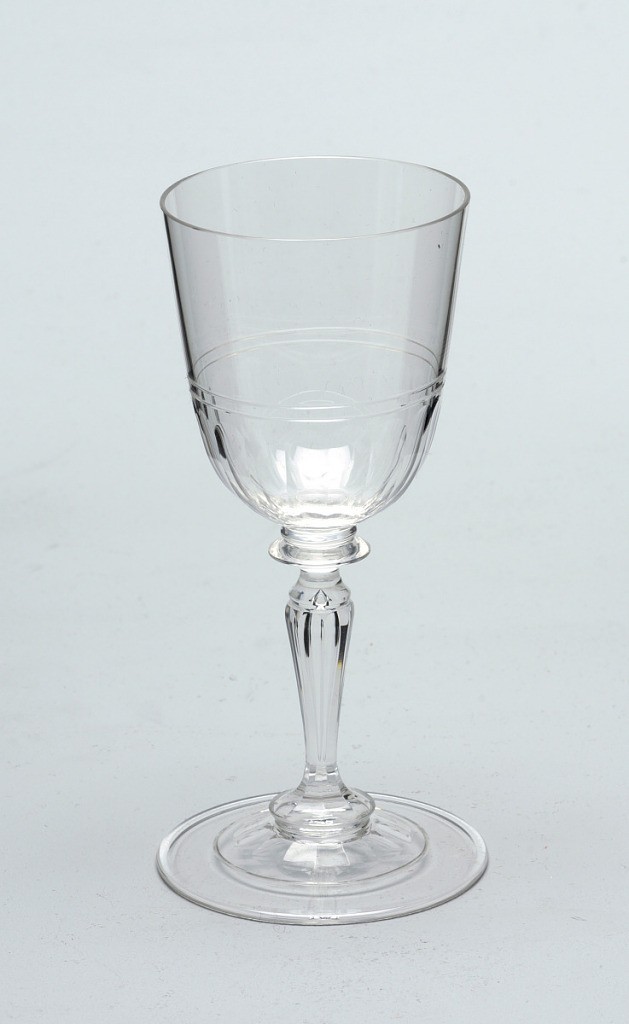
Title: No. 132
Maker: Professor Josef Storck, Austria, 1830 - 1902
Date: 1870
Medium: Mouth-blown crystal, facet-cut and polished
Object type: Wine glass
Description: Mouth-blown crystal wine glass, facet-cut and polished (without engraving).